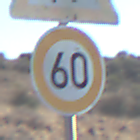
Verkehrszeichen: Geschwindigkeit60
Zusatzzeichen oben: Gegenverkehr
Umgebung: Outdoor, Nature
Tageszeit: Midday
Wetter: Clear
Licht: Natural
Jahreszeit: NotSpecified
Kontrast: HighContrast